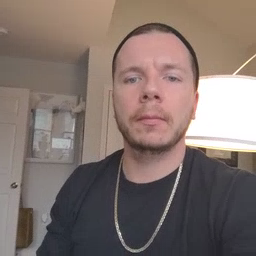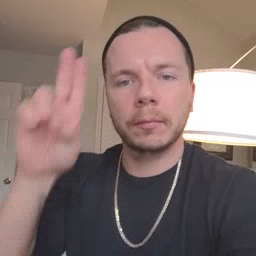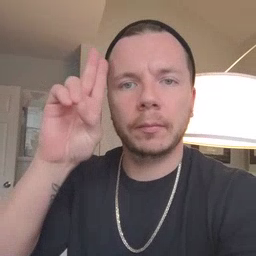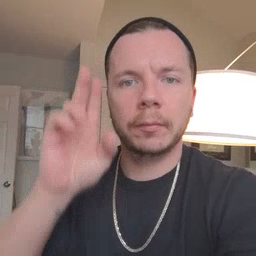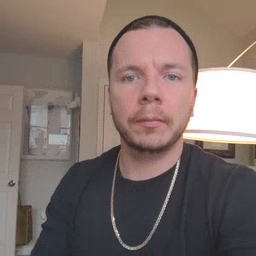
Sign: uncle